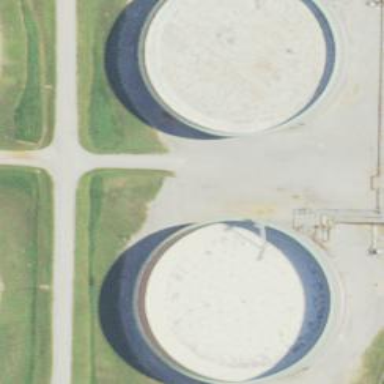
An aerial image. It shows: Storage tank created as man-made structure.